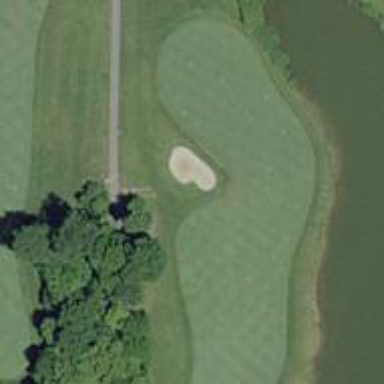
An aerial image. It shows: View of golf hole.